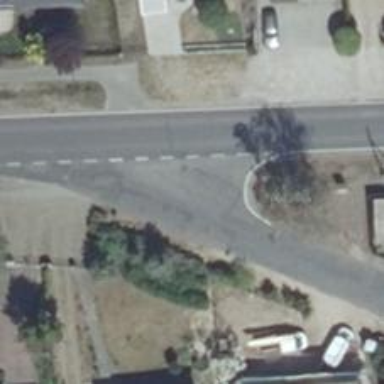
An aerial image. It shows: Residential road with asphalt surface.